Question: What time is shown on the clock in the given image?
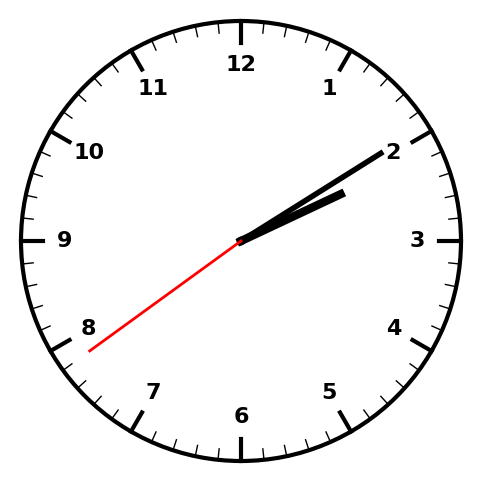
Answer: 02:09:39